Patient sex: M
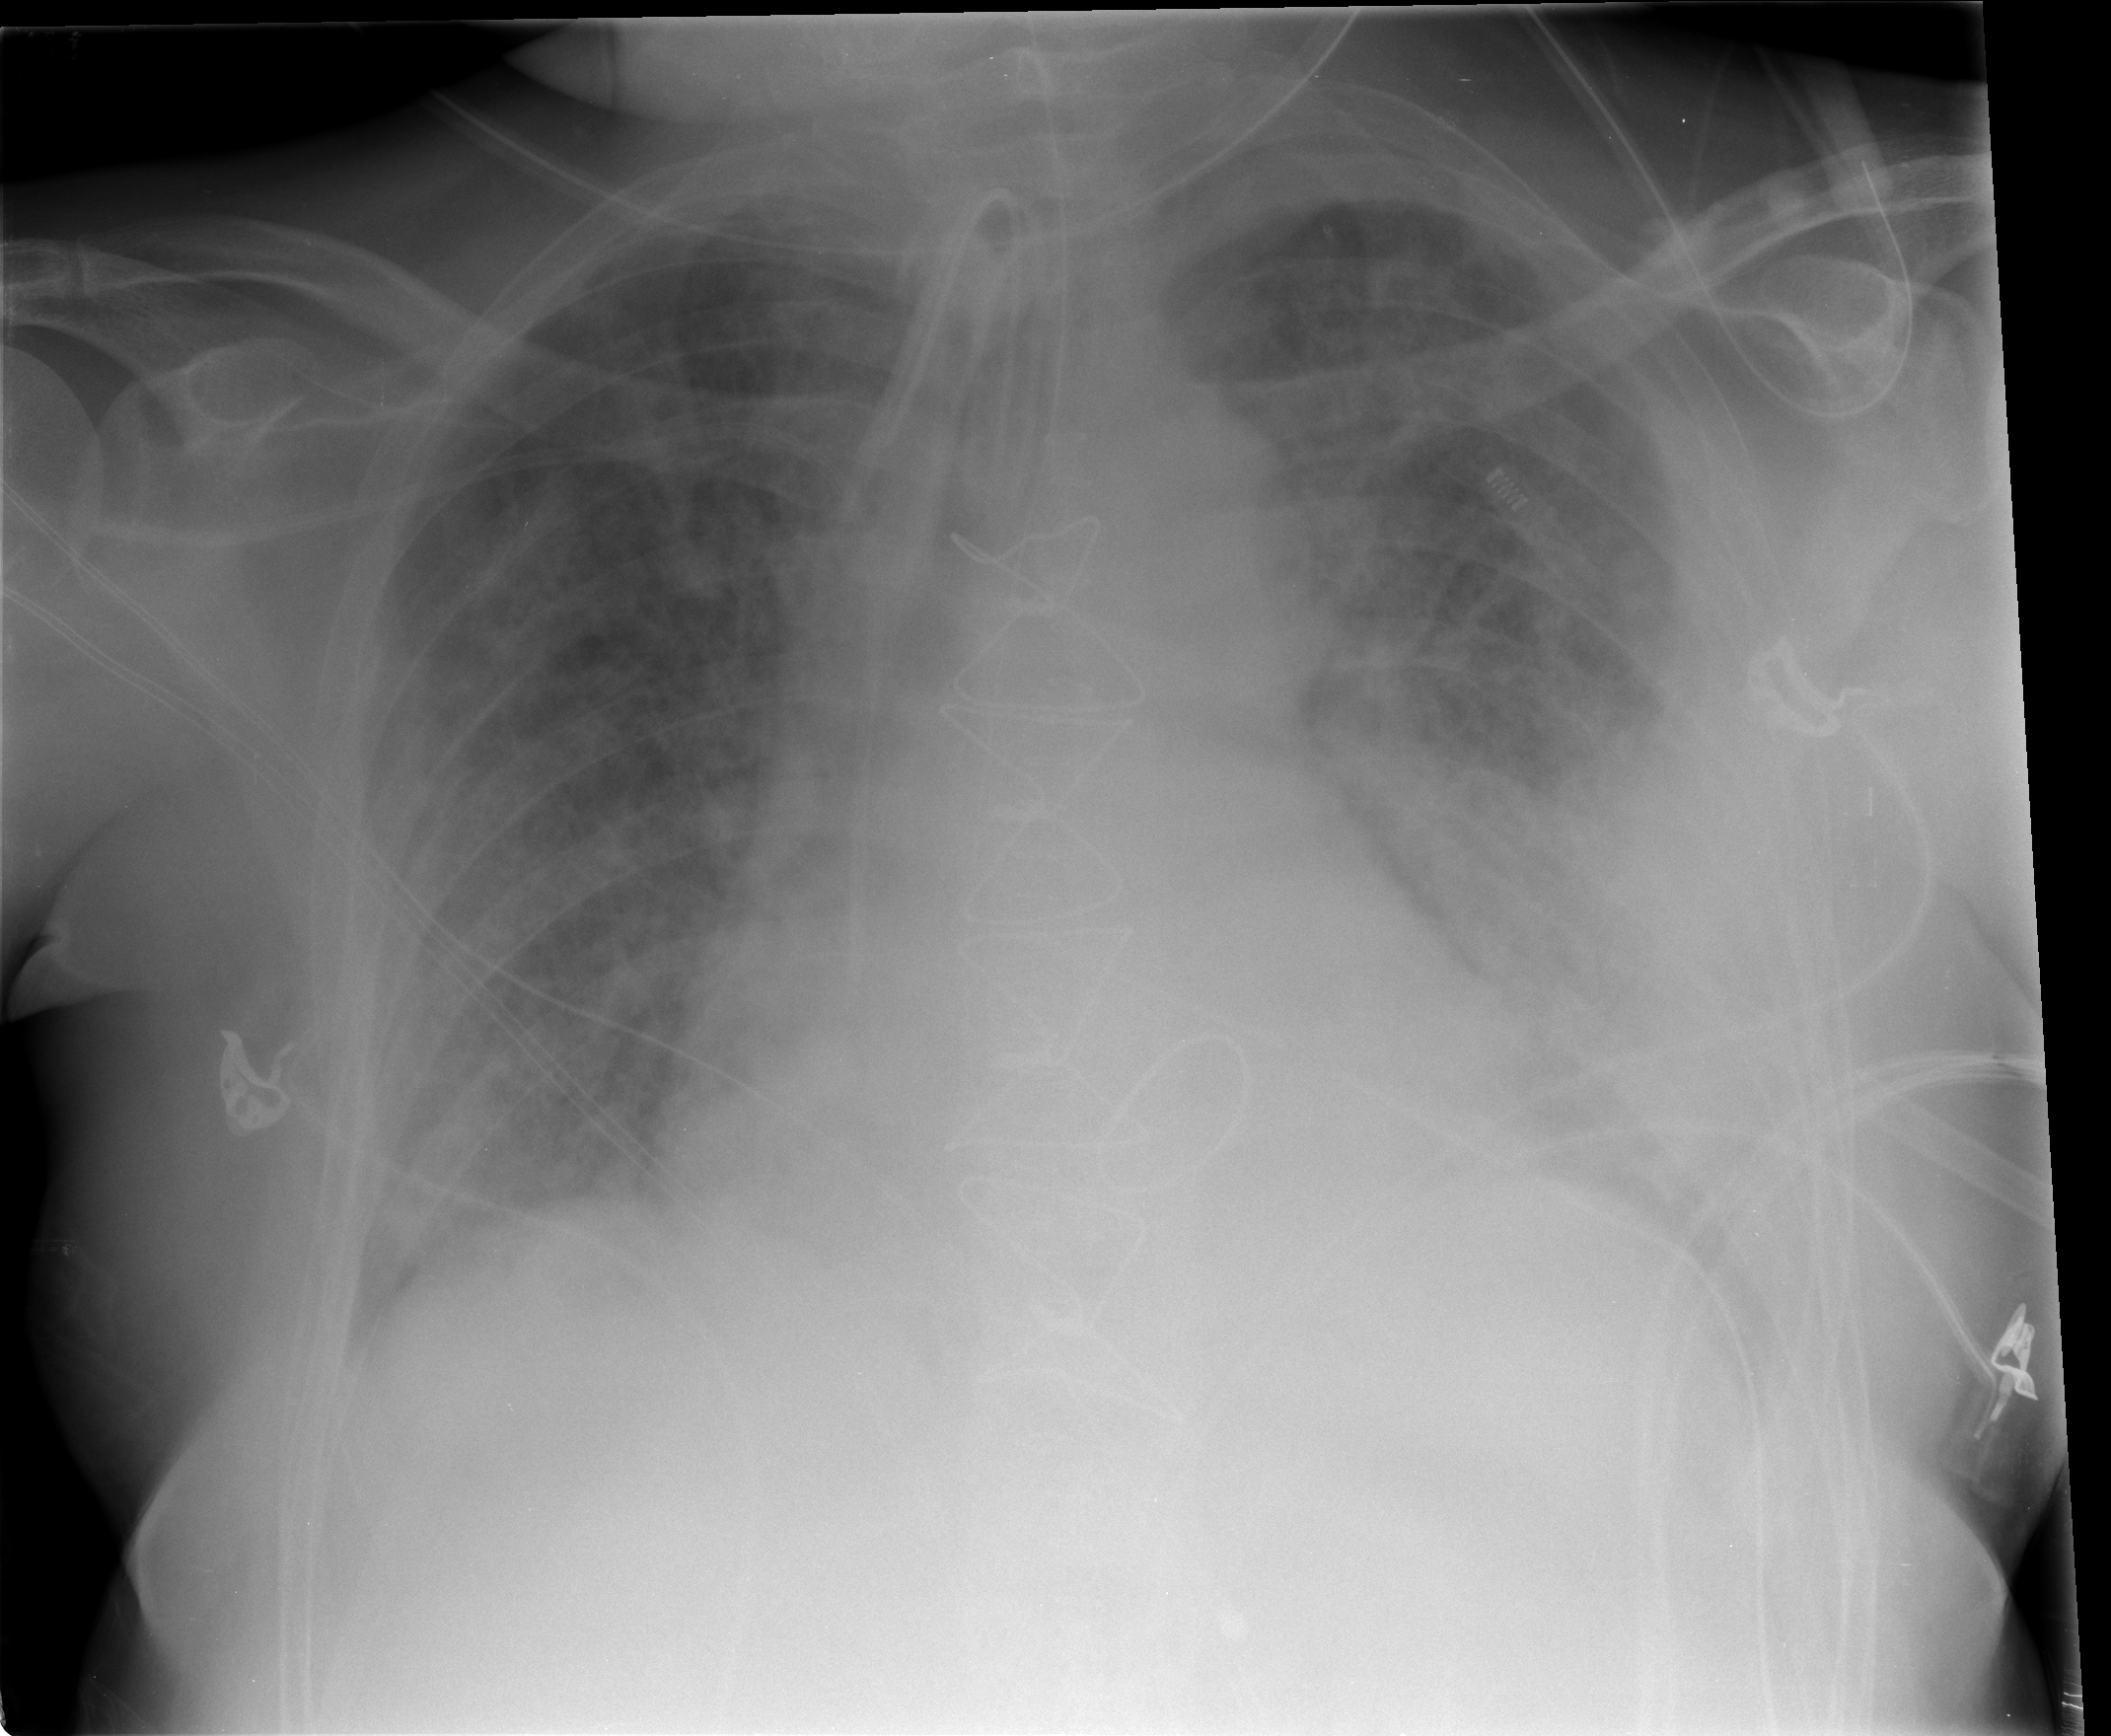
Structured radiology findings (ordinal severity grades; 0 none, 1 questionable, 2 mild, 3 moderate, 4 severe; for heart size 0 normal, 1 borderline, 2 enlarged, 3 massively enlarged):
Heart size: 0
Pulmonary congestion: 3
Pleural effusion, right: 2
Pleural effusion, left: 3
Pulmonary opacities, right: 3
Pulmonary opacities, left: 3
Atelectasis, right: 2
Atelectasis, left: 3